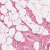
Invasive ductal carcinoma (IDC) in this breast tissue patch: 0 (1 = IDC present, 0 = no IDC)